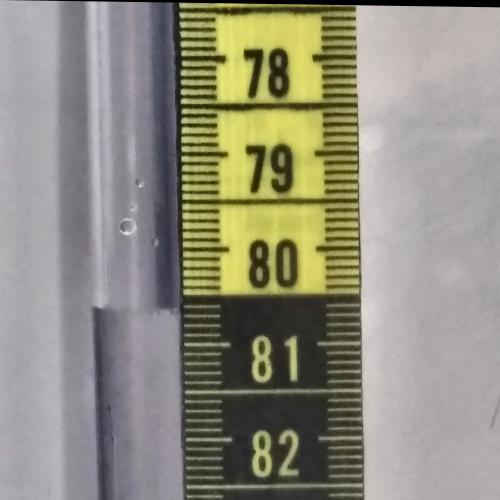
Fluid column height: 80.6 cm